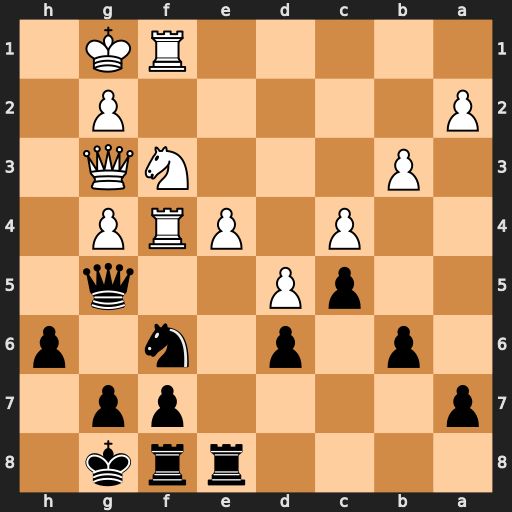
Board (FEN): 4rrk1/p4pp1/1p1p1n1p/2pP2q1/2P1PRP1/1P3NQ1/P5P1/5RK1
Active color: b
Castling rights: -
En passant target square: -
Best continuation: Nh5 Nxg5 Nxg3